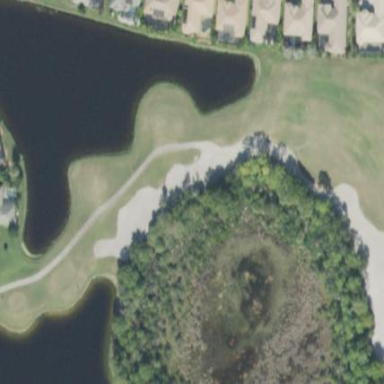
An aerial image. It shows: Sand bunker on golf course.